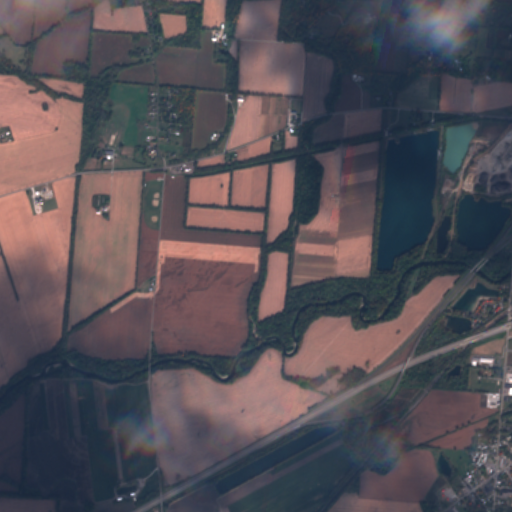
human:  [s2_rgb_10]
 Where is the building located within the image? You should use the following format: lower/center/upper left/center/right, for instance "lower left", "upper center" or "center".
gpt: The building is located in the lower right of the image.
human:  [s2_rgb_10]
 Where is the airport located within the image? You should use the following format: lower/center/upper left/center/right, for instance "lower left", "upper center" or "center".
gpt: There is no airport in the image.